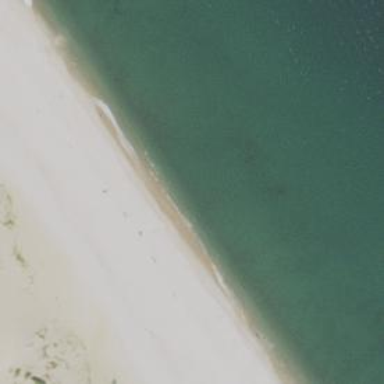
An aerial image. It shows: Scenic beach with natural beauty.